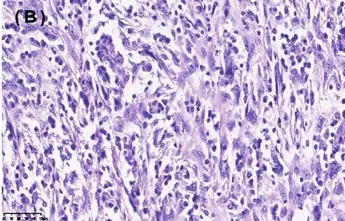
Immunohistochemical staining (IHC) of spleen follicular dendritic cell sarcoma (FDCS). , 40X.
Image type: pathology (immunostaining)